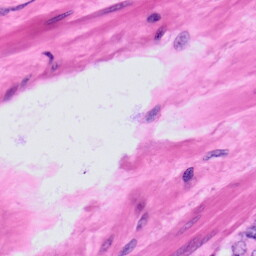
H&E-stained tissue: Prostate